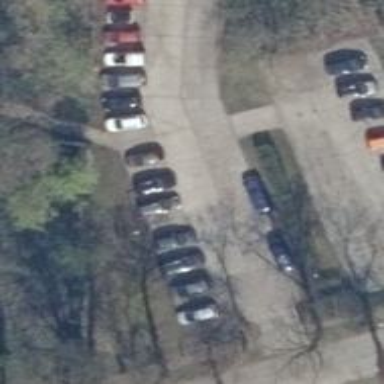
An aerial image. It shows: Parking aisle designated as service road.